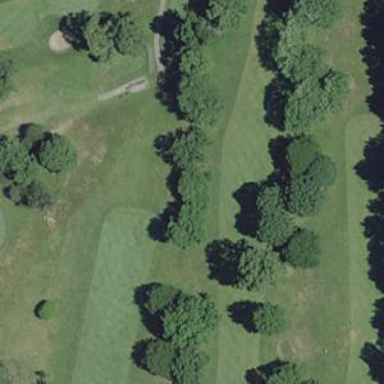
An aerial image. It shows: View of golf hole.